Question: I am having some trouble accessing the mem database via the 'h2-browser' on a 'Play' framework project.
With the configuration below, that I think is the correct one (apparently not!) I am getting a h2-browser, but with no tables (beside schema, that is), even though I have applied some migrations.
What am I missing here? Thanks in advance.
conf/application.conf:
'''
db.default.driver=org.h2.Driver
db.default.url="jdbc:h2:mem:play"
db.default.user=sa
db.default.password=""
'''

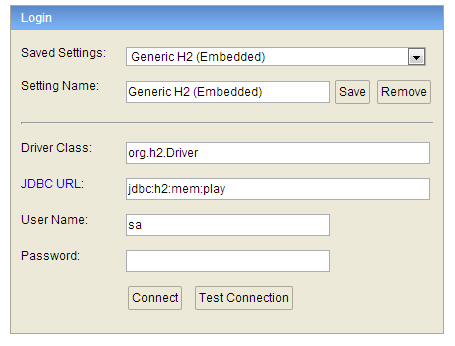
Answer: When you are using in-mem databases actually you are accessing two different databases (although with the same path). You have two solutions:
1. First from your console start bare 'play' console, run h2-browser and finally run your app (withinh the same play console)
2. Run H2 in server mode, additional beneffit from this approach is fact that you won't loose your data at every app's restart as DB is stored in the file. Then you can access this database from many points (also from 'standalone' H@ browser or some other GUI) with path similar to:
Unix ('~' means your home directory)
'db.default.url="jdbc:h2:tcp://localhost/~/some/path/to/MyPlayDB"'
or Windows
'db.default.url="jdbc:h2:tcp://localhost/c:/some/path/to/MyPlayDB"'
Note that for best performance in production mode it's worthy switch back to embedded mode, however for dev stage that solution should be good enough (still faster than for an example MySQL)